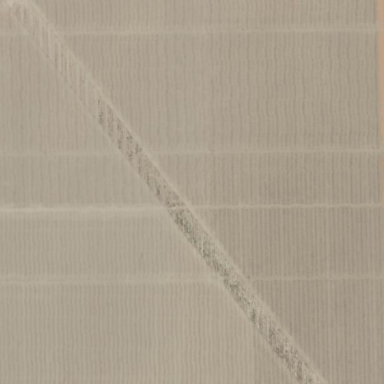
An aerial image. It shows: Almond orchard with rows of almond trees.